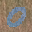
Label: 0